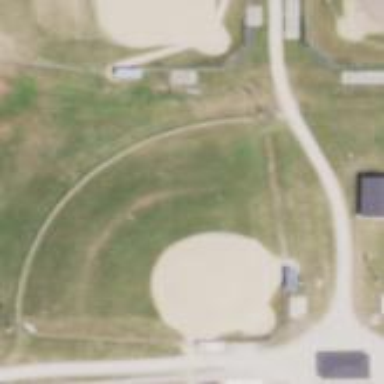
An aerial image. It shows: Softball pitch for leisure land activities.